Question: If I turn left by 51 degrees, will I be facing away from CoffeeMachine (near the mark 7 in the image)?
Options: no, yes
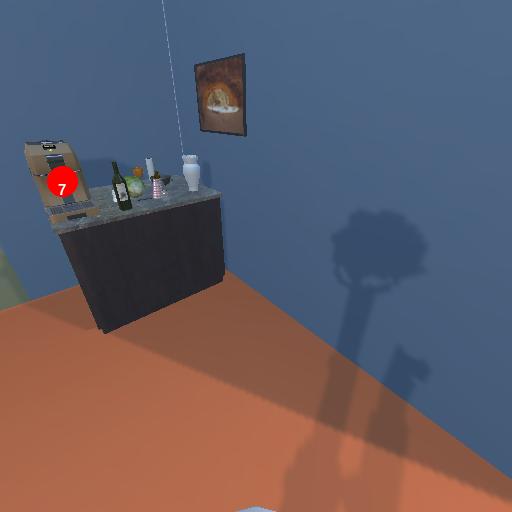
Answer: no